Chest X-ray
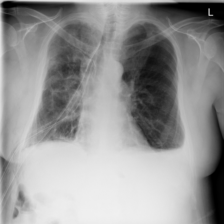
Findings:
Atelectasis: negative
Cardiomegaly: negative
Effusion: negative
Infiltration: negative
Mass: negative
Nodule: negative
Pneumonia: negative
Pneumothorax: positive
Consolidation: negative
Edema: negative
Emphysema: negative
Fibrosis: negative
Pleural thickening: negative
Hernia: negative